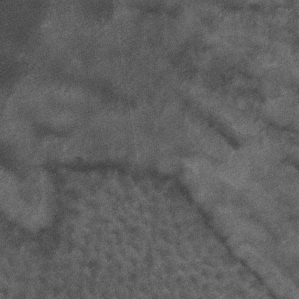
Label: non_frost